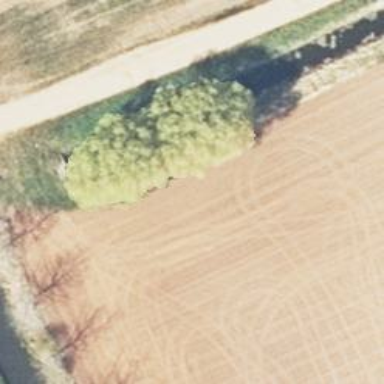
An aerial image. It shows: Deciduous broadleaved tree.